Interaction volume radius: 10 \u00c5
Interaction volume height: 10 \u00c5
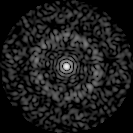
Disorder parameter: 0.865